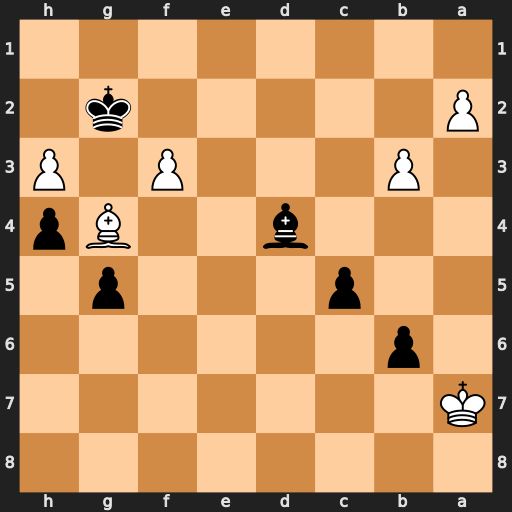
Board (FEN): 8/K7/1p6/2p3p1/3b2Bp/1P3P1P/P5k1/8
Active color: b
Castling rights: -
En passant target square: -
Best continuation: b5 Kb6 c4+ Kxb5 c3 Kc4 c2